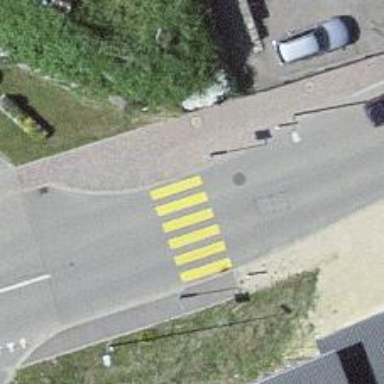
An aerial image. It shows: Uncontrolled zebra crossing on the road.